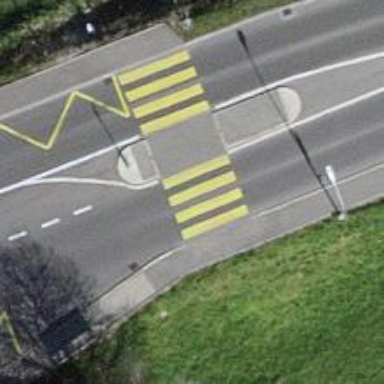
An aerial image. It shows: Uncontrolled zebra crossing with central island. The crossing is marked with zebra stripes.